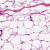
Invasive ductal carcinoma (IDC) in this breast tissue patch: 0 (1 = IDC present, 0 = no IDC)